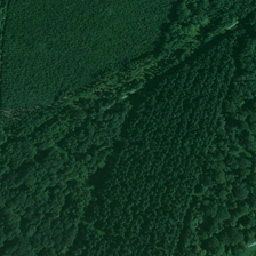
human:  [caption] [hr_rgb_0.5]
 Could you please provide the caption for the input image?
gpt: The farmland is surrounded by green trees.

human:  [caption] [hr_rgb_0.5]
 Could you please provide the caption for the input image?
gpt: we can see rows of trees cross with each other in this lush forest .

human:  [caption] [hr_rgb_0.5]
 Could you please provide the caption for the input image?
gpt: the agricultural land is surrounded by green trees.

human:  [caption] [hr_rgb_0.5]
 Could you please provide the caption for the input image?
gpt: there are some parts of different textures in the forest .

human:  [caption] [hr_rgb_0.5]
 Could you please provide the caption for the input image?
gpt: we can see rows of trees cross with each other in this lush forest .